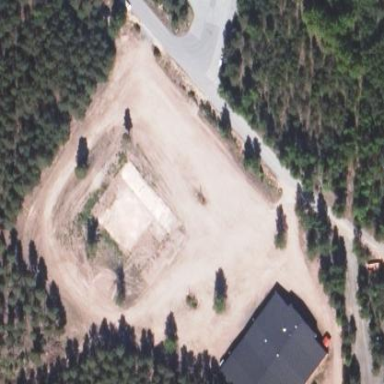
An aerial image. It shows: Parking area with unpaved surface.